The image is an STFT spectrogram (time versus frequency) of a rolling-element bearing's vibration signal. Based on the visible evidence, which condition applies: normal, inner_race, outer_race, ball?
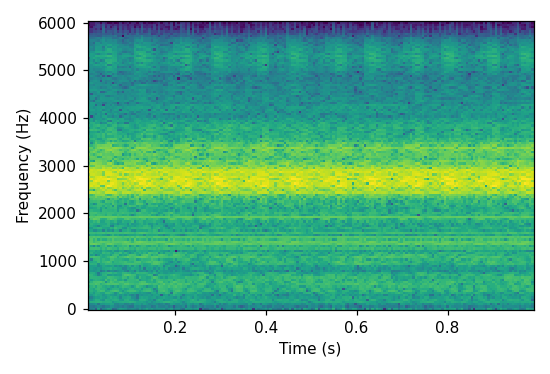
Answer: outer_race